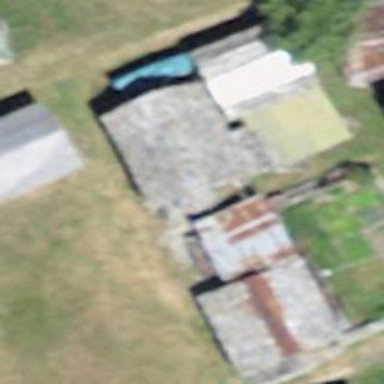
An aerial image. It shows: Building with gabled grey roof.